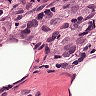
Metastatic tissue present: yes